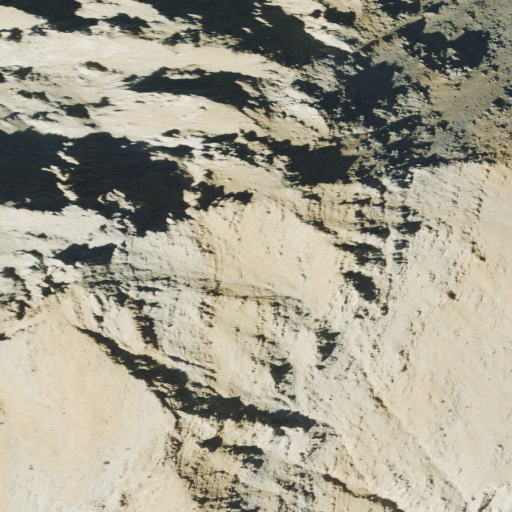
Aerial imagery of mountain in Montana named Sherburne Peak containing barren land, evergreen forest, and grassland